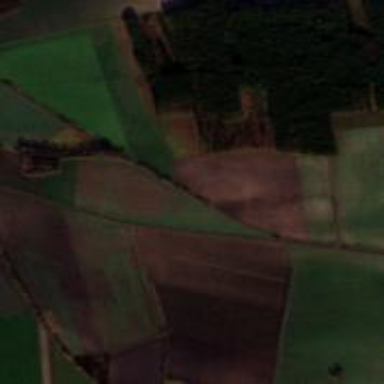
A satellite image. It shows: Picturesque farmland scene.